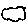
Label: cloud